Aerial crown-view tile of a tropical tree (Barro Colorado Island, Panama), acquired 20250818:
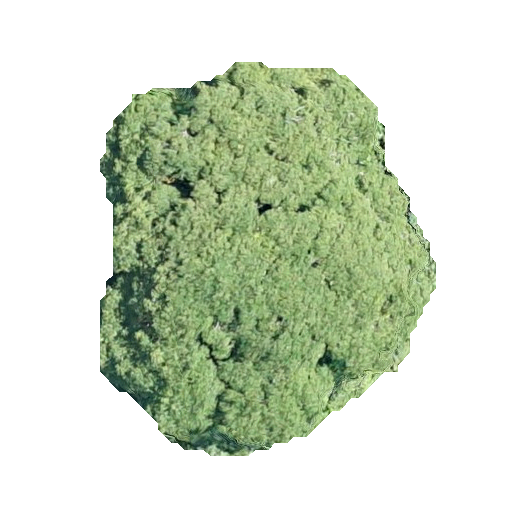
Species: Handroanthus guayacan
GBIF accepted scientific name: Handroanthus guayacan
Crown area: 145.111 m²